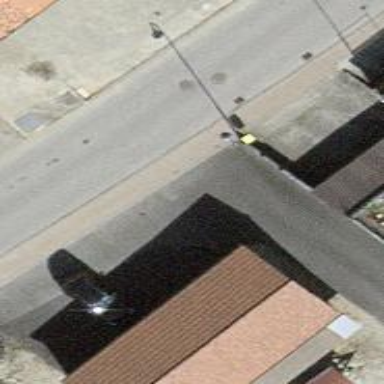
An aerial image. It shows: Post box.